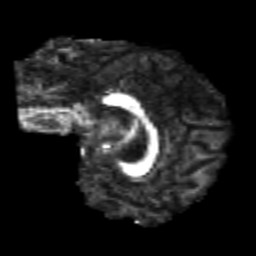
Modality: FA
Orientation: sagittal
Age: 21
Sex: male
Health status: healthy
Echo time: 0.074 s